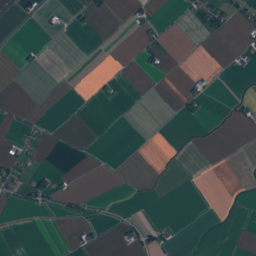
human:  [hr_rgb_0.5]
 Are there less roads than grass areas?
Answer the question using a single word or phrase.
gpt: no

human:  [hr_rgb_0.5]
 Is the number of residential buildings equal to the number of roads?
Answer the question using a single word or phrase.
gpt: no

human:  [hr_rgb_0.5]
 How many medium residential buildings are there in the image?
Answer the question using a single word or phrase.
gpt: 25

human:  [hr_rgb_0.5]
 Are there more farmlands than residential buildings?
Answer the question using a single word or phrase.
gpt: no

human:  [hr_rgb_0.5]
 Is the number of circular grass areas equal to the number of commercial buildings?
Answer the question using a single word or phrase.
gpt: no

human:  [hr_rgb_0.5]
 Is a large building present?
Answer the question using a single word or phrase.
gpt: no

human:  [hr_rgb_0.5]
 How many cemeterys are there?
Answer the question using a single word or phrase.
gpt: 2

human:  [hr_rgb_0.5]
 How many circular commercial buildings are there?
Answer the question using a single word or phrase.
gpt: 0

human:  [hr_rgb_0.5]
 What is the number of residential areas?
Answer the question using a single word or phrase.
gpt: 2

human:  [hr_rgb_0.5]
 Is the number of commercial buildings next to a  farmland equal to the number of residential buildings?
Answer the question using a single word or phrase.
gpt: no

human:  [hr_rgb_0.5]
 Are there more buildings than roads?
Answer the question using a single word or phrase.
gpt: yes

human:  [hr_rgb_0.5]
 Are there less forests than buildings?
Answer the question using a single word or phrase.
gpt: yes

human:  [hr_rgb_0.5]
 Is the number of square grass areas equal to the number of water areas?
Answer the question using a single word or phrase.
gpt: no

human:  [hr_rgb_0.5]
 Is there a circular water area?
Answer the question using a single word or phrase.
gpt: yes

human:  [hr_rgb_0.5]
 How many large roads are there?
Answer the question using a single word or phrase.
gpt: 0

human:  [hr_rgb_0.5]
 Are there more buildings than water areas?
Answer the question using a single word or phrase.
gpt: yes

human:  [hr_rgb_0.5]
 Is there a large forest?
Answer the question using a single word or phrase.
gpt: no

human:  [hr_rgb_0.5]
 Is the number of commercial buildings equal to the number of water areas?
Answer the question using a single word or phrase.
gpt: no

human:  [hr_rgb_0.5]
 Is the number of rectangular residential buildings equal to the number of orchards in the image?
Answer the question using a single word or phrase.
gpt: no

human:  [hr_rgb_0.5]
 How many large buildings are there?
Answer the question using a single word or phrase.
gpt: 0

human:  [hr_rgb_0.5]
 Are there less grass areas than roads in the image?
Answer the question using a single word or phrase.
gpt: yes

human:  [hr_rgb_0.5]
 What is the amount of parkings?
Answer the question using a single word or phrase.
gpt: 3

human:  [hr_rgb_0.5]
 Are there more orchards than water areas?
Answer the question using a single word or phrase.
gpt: no

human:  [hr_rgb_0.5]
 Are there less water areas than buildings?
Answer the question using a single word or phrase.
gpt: yes

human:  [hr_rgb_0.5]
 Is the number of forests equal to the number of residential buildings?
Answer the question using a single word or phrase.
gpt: no

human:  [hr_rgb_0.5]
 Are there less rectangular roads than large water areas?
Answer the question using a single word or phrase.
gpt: yes

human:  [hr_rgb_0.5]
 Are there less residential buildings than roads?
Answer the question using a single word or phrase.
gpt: no

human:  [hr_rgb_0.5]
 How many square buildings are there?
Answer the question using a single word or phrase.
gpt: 1

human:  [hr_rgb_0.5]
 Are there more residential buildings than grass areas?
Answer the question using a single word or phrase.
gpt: yes

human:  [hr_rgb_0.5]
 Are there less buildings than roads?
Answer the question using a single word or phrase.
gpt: no

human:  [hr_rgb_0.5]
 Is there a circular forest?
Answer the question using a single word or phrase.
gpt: no

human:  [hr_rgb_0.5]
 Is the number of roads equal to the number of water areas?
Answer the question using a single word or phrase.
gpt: no

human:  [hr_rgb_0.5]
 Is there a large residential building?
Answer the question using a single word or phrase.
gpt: no

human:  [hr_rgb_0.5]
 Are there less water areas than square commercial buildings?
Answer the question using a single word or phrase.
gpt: no

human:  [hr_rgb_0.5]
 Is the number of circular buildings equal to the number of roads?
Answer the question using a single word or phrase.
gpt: no

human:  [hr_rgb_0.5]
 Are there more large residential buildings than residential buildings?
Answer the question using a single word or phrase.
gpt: no